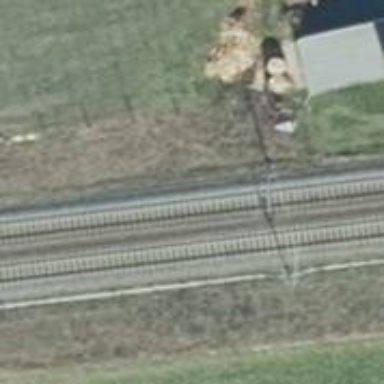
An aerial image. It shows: Railway track with contact lines for electrification.